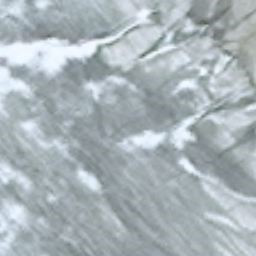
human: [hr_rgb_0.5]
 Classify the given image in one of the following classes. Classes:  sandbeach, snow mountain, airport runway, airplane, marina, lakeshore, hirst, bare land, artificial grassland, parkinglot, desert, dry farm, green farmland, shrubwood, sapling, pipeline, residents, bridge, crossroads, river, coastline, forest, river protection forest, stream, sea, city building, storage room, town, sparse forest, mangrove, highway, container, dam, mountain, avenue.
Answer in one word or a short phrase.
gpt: snow mountain